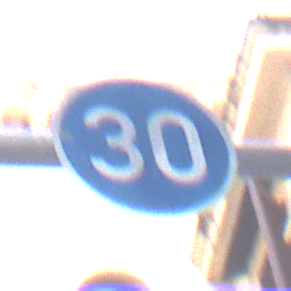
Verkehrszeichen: VorgeschriebeneMindestgeschwindigkeit
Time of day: MorningAfternoon
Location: Outdoor (Urban)
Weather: PartlyCloudy
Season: NotSpecified
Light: Natural